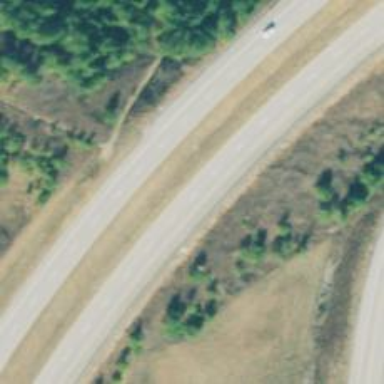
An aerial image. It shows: Primary highway with expressway characteristics.